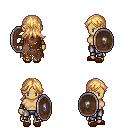
a pixel art fantasy rpg character, female body template, human, tanned skin, brown tattered cape, metal pants, light blonde loose hair, leather bracers, brown slippers, shield, four views (front, back, left, right), 2x2 character sprite sheet, small pixel art, hard edges, no anti-aliasing